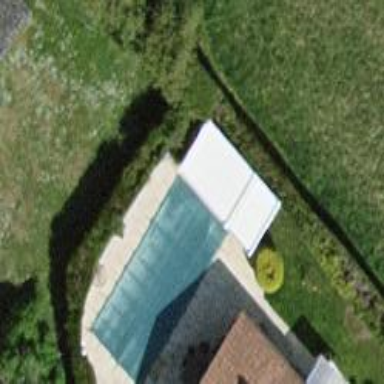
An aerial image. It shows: Swimming pool located in leisure land.